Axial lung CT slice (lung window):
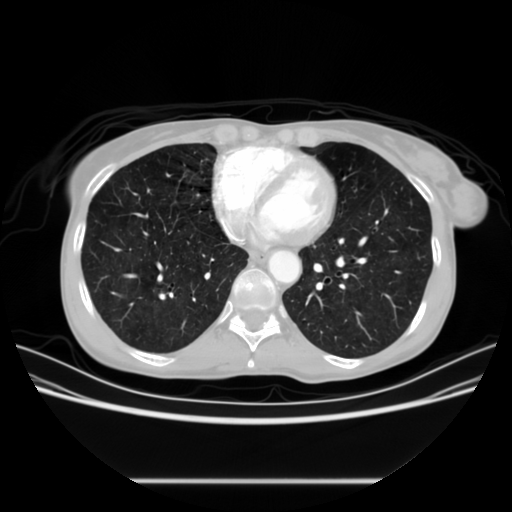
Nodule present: no